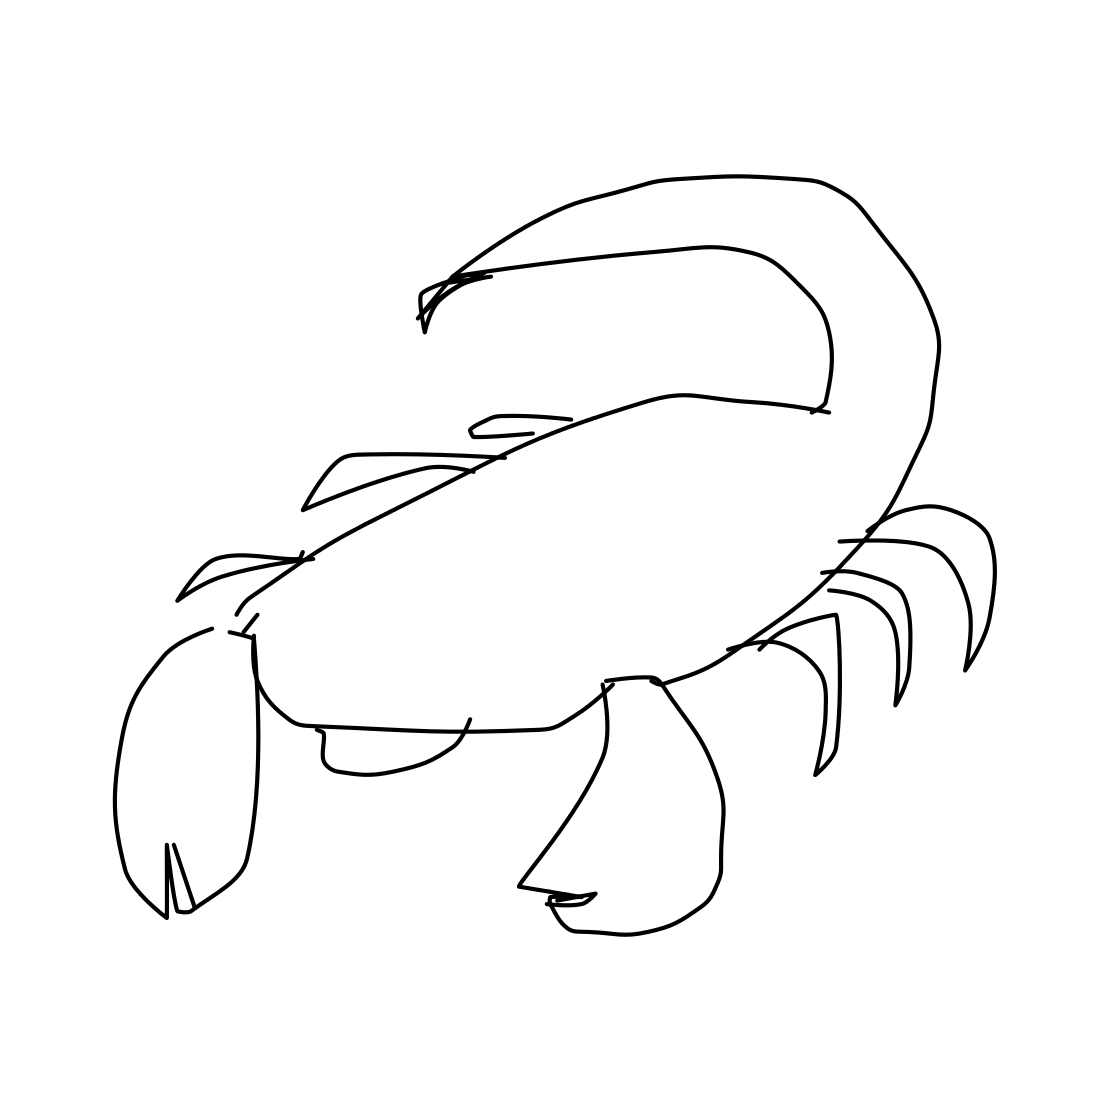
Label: scorpion